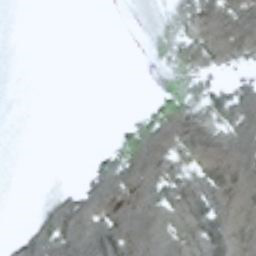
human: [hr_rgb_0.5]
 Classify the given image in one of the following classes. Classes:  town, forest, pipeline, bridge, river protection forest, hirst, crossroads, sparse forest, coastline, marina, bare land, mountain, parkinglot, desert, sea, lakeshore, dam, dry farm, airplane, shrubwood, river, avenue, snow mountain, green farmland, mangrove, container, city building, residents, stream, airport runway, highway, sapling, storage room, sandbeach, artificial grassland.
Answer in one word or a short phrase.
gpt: snow mountain